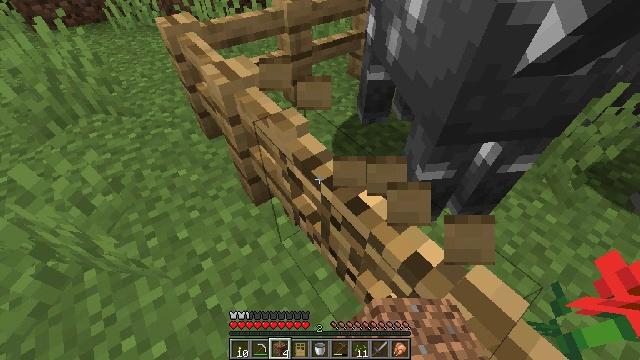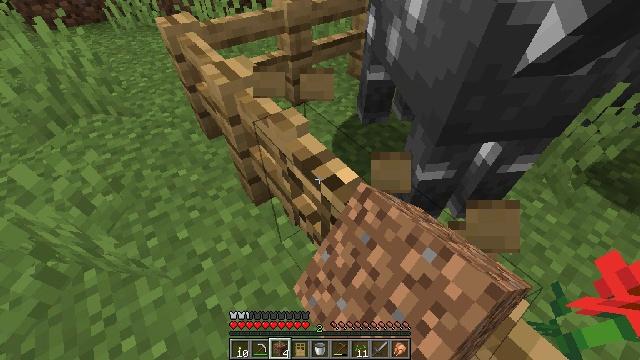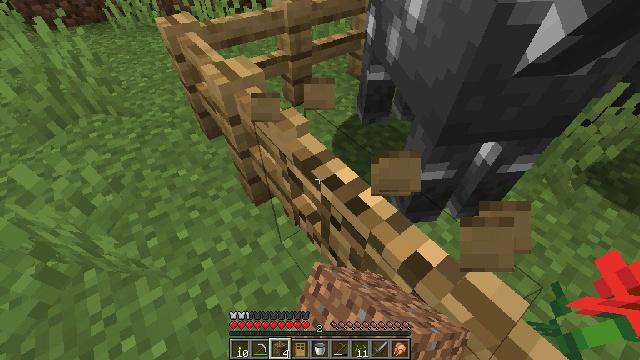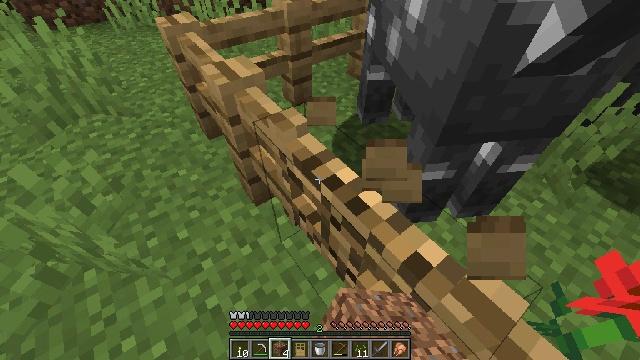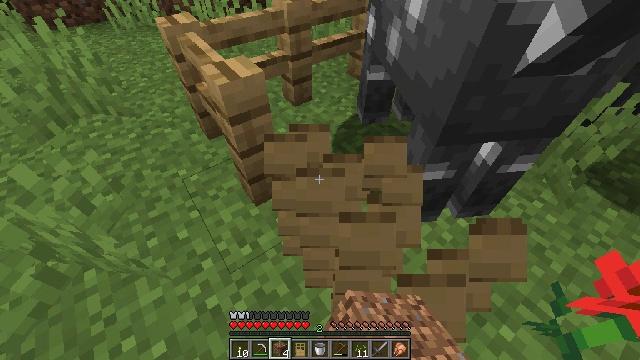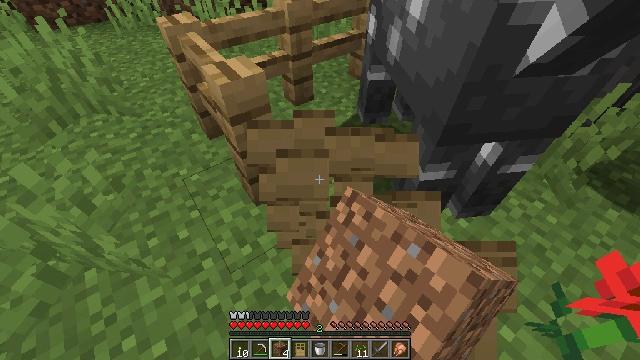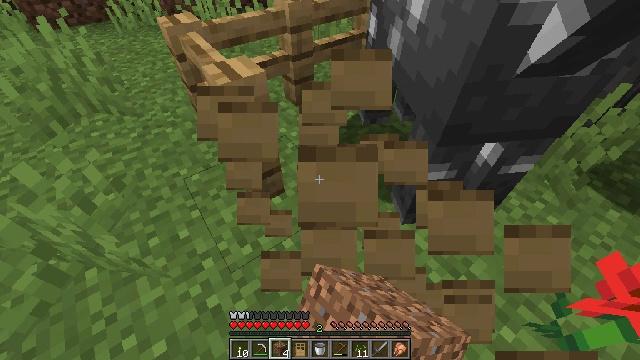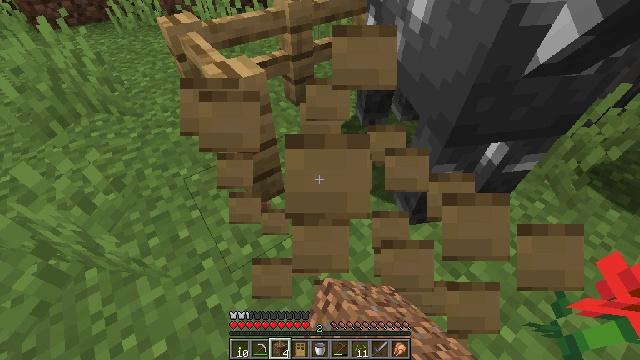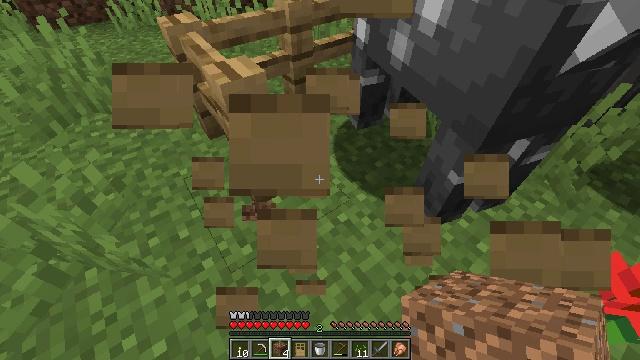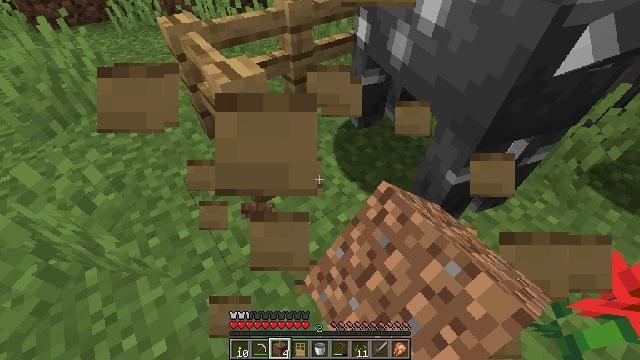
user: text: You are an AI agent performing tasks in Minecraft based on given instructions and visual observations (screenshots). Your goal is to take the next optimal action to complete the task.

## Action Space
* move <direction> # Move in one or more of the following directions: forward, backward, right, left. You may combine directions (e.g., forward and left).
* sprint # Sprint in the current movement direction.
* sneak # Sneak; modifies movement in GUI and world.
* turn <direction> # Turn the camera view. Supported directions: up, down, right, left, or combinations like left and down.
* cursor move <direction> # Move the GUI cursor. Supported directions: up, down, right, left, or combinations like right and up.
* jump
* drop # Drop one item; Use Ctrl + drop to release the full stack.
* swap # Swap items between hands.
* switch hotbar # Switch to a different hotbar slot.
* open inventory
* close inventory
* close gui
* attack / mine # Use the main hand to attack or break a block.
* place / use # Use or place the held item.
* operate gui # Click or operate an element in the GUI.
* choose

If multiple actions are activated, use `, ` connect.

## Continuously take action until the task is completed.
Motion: motion action
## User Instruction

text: Break the oak fence gate to collect it.
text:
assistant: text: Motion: attack / mine
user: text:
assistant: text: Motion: attack / mine
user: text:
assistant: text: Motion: attack / mine
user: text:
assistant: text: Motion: attack / mine
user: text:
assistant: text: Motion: attack / mine
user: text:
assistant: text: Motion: attack / mine
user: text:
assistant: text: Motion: attack / mine
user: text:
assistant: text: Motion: attack / mine
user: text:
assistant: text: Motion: attack / mine
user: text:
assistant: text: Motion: attack / mine